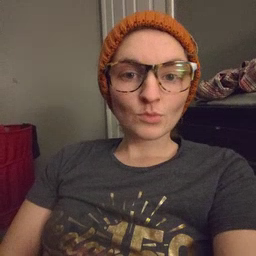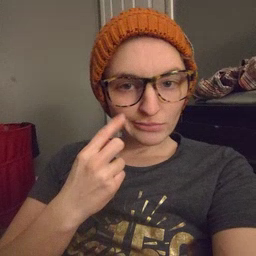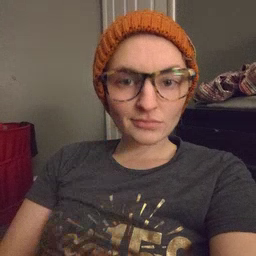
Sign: cry